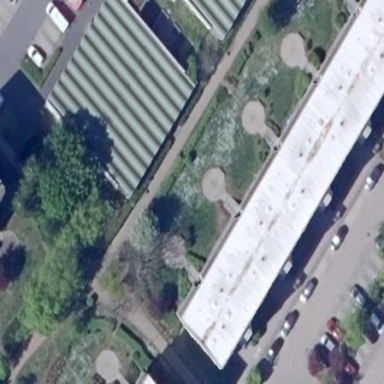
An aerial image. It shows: Building that is nightclub.